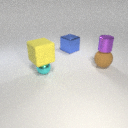
large blue metal cube to the left of large brown rubber sphere